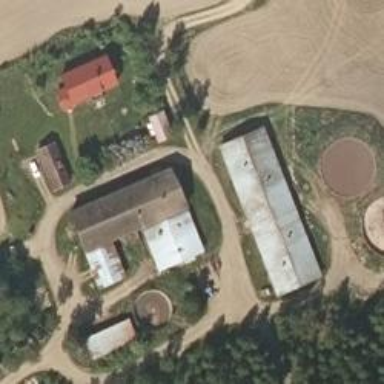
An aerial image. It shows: Farmyard area.